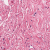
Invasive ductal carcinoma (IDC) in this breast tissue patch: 0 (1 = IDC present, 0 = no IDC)